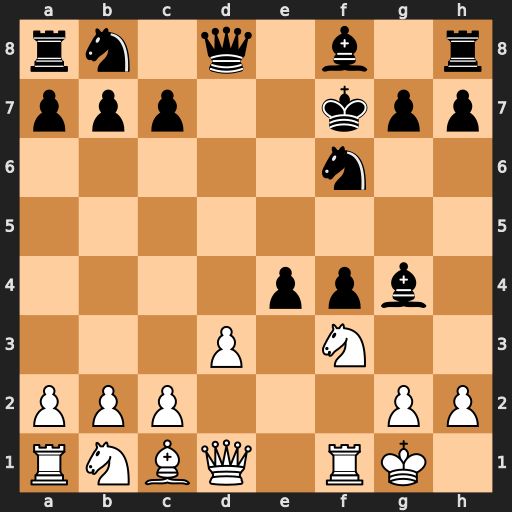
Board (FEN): rn1q1b1r/ppp2kpp/5n2/8/4ppb1/3P1N2/PPP3PP/RNBQ1RK1
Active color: w
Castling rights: -
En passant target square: -
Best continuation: Ne5+ Ke8 Nxg4